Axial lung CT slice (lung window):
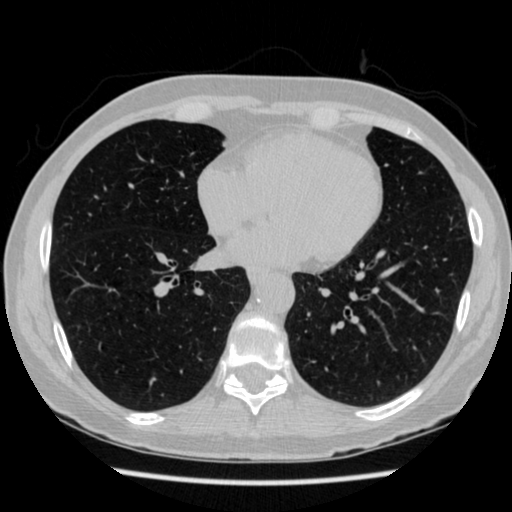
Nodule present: no